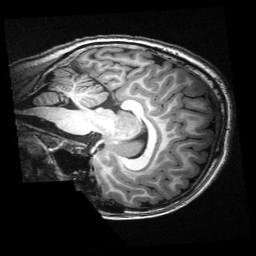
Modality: T1w
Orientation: sagittal
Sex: male